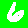
Digit: 6